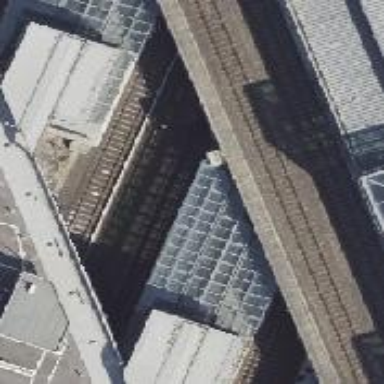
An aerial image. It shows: Platform edge at railway station.